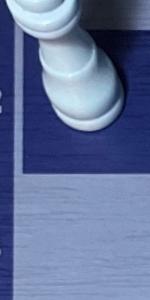
Label: Empty